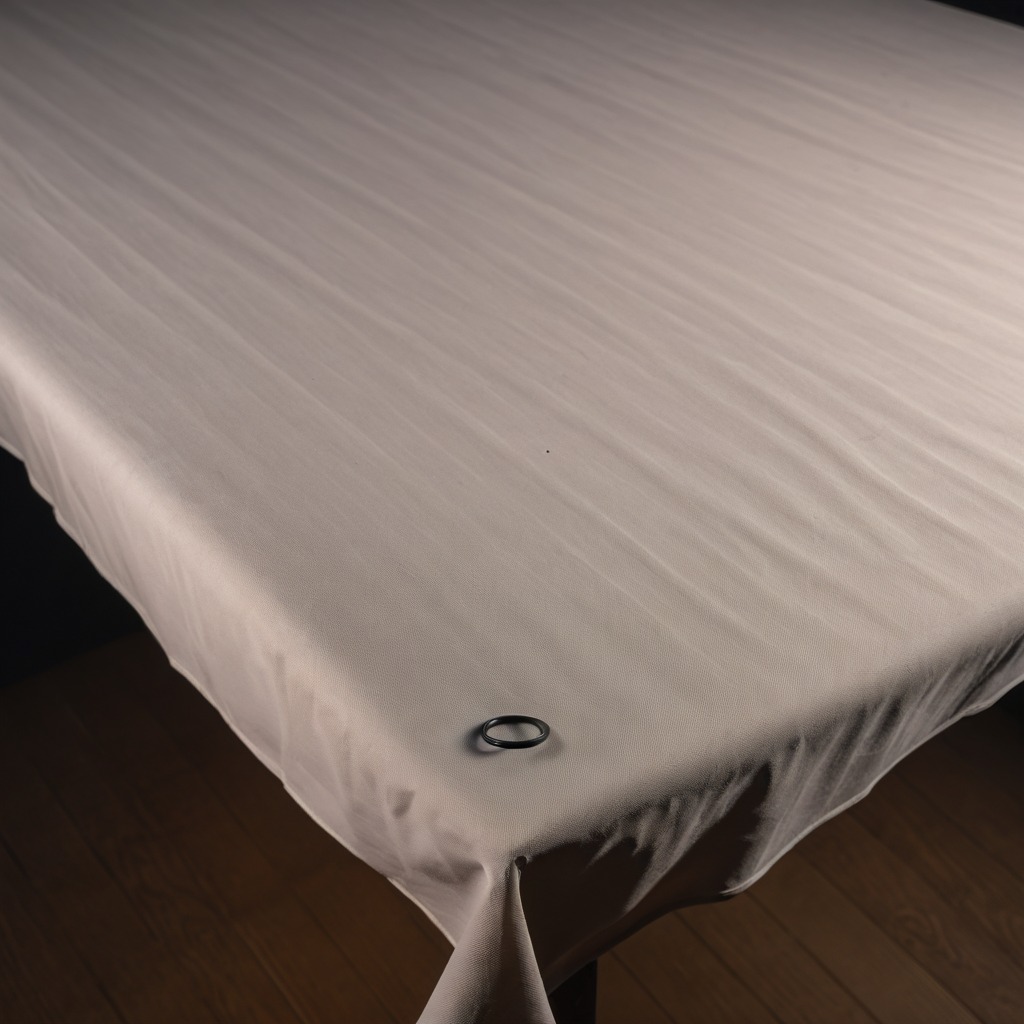
A rubber O-ring lying on the wooden table in a workshop at night.